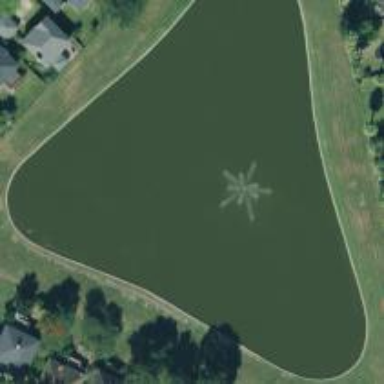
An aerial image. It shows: Retention basin with water.